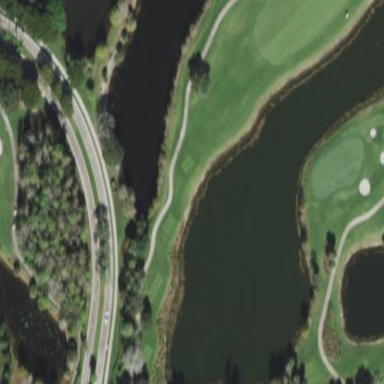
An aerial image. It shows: Water hazard on golf course.